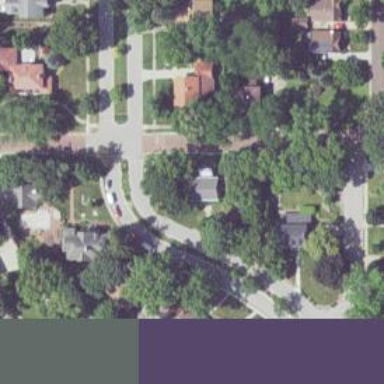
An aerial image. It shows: Residential road with separate sidewalk.